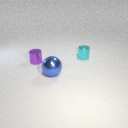
large blue metal sphere to the left of small cyan metal cylinder